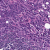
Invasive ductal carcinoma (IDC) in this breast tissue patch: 1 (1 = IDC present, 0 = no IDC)